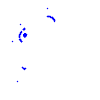
Particle: proton